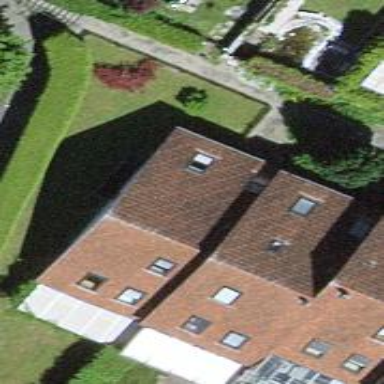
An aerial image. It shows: House with gabled roof. The roof extends across the building.